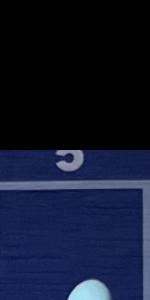
Label: Empty